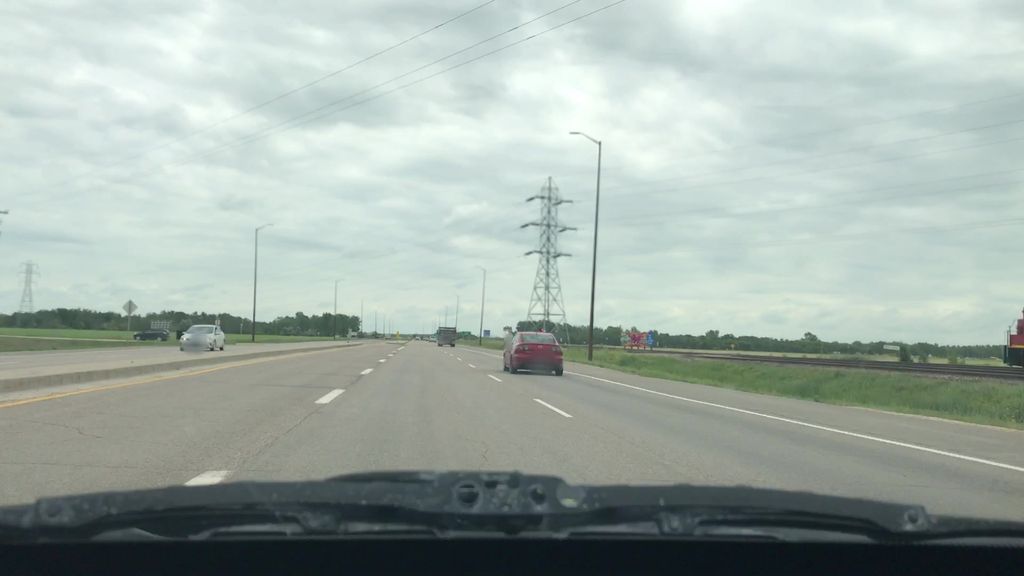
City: winnipeg